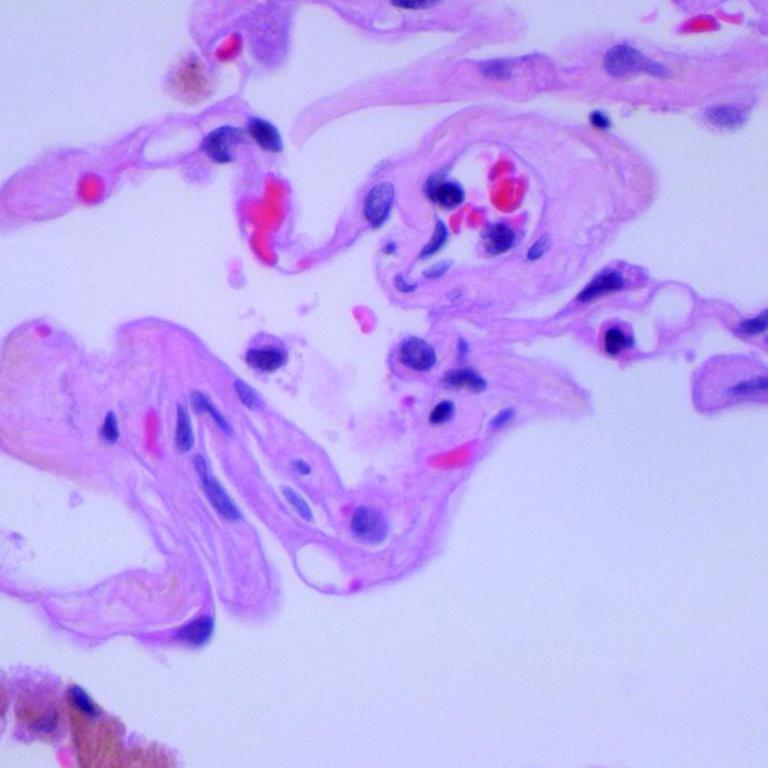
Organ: lung
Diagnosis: benign